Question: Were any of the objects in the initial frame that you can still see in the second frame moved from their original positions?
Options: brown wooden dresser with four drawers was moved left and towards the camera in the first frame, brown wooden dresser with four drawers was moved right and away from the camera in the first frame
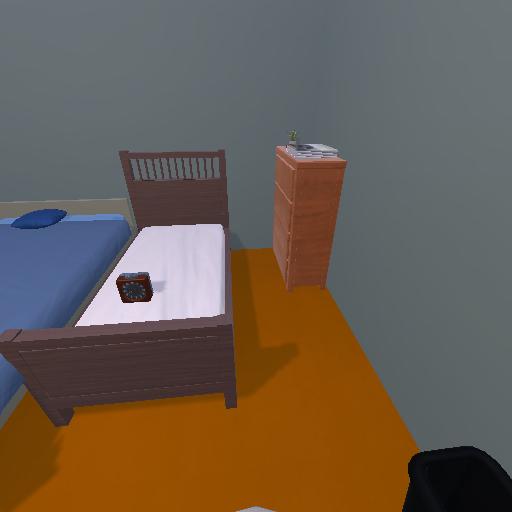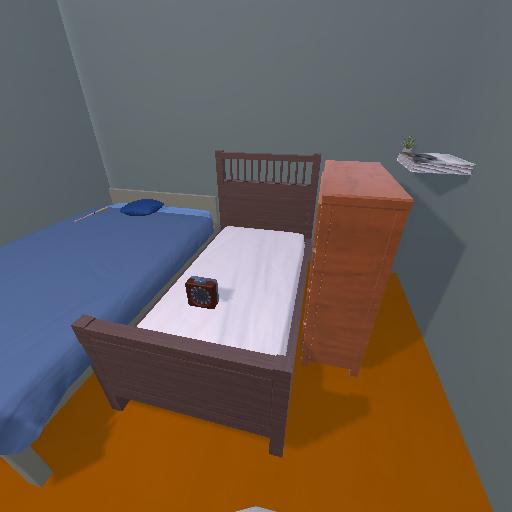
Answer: brown wooden dresser with four drawers was moved left and towards the camera in the first frame